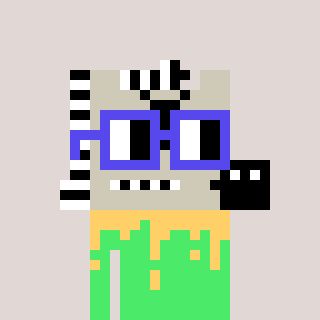
a pixel art character with square blue glasses, a zebra-shaped head and a teal-colored body on a warm background